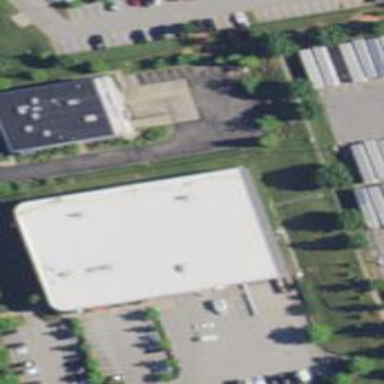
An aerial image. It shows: Building.